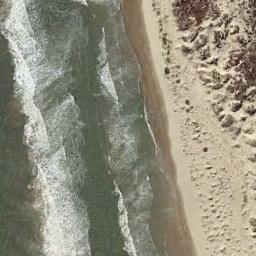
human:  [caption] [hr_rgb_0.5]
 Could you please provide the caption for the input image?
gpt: The beach with khaki sand and some small slopes on the beach .

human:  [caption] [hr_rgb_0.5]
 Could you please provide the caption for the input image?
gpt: The beach consists of green seawater and a yellow coast with sparse plants .

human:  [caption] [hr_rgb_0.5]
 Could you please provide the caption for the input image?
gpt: There were large white waves near the beach .

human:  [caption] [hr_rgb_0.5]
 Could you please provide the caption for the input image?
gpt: Sea surface with large white waves and rugged light yellow beach .

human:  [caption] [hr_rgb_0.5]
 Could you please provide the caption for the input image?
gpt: There are water marks on the beach .